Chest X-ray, PA view. Patient: 69 years old, sex M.
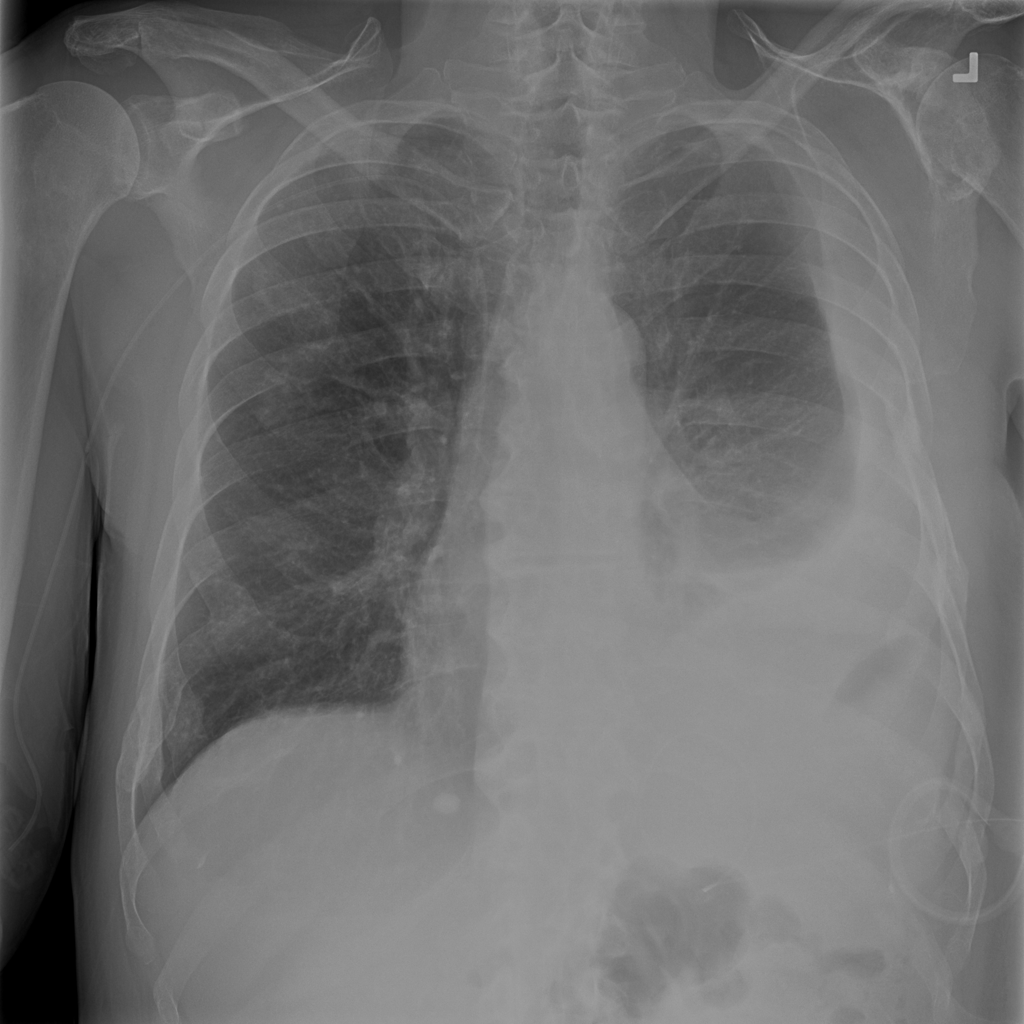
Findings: Infiltration, Nodule